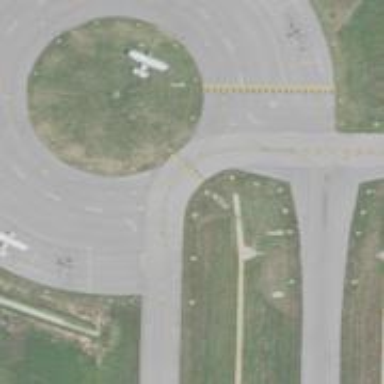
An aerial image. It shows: View of taxiway at the airport.